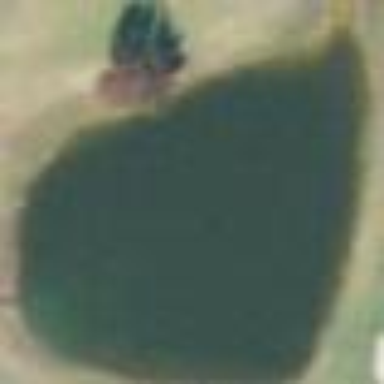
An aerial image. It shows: Picturesque scene of golf course with lateral water hazard.